Field crop: maize
Growth stage: 2
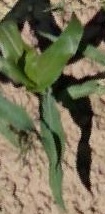
Species: maize